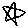
Label: star